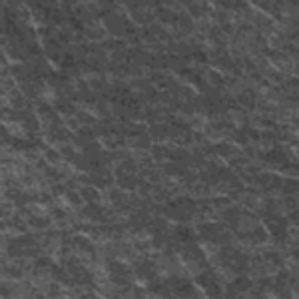
Label: frost